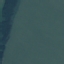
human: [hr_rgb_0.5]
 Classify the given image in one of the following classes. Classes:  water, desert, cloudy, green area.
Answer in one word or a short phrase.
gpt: water